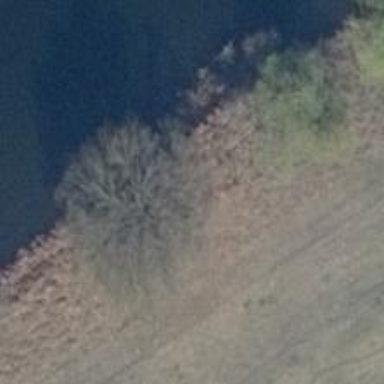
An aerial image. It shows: Single tag "natural: tree."